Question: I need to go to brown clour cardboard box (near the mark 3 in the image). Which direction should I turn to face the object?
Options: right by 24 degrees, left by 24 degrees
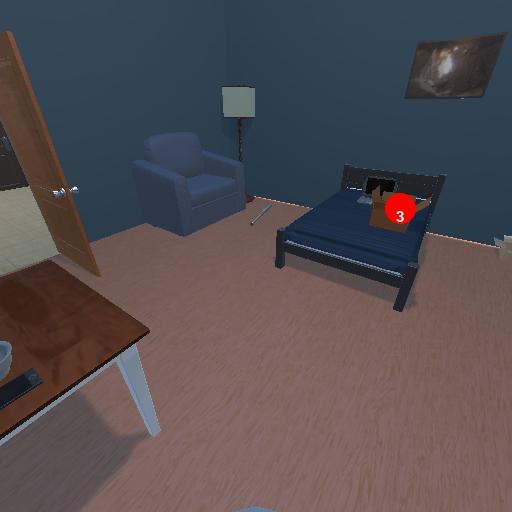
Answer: right by 24 degrees